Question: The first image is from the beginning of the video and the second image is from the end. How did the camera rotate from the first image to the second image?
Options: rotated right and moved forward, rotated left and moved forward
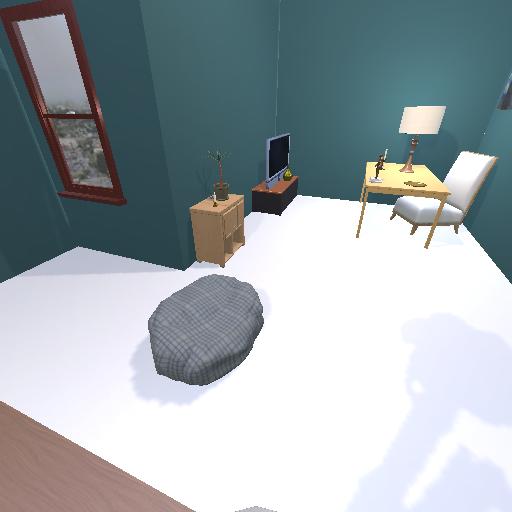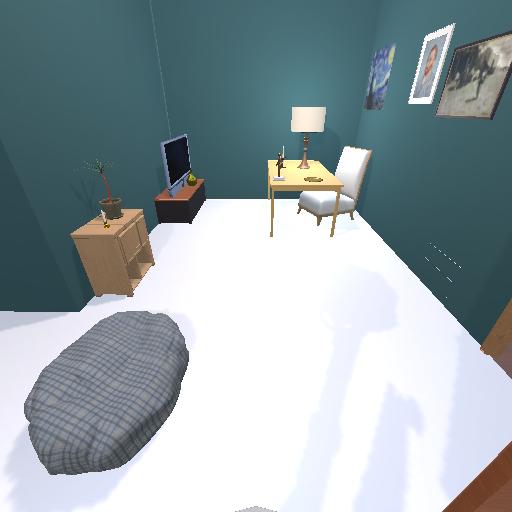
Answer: rotated right and moved forward